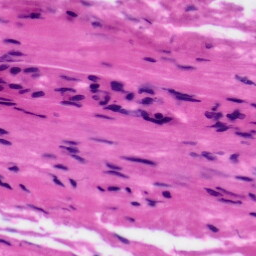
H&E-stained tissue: Tonsil